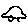
Label: car